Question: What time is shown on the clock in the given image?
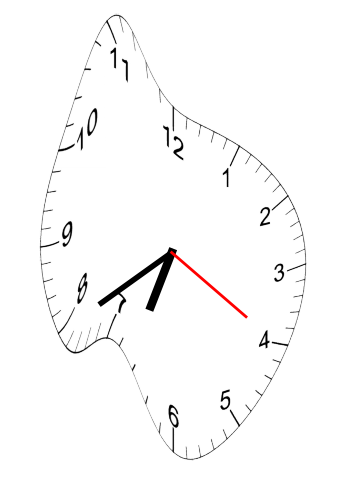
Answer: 06:39:20